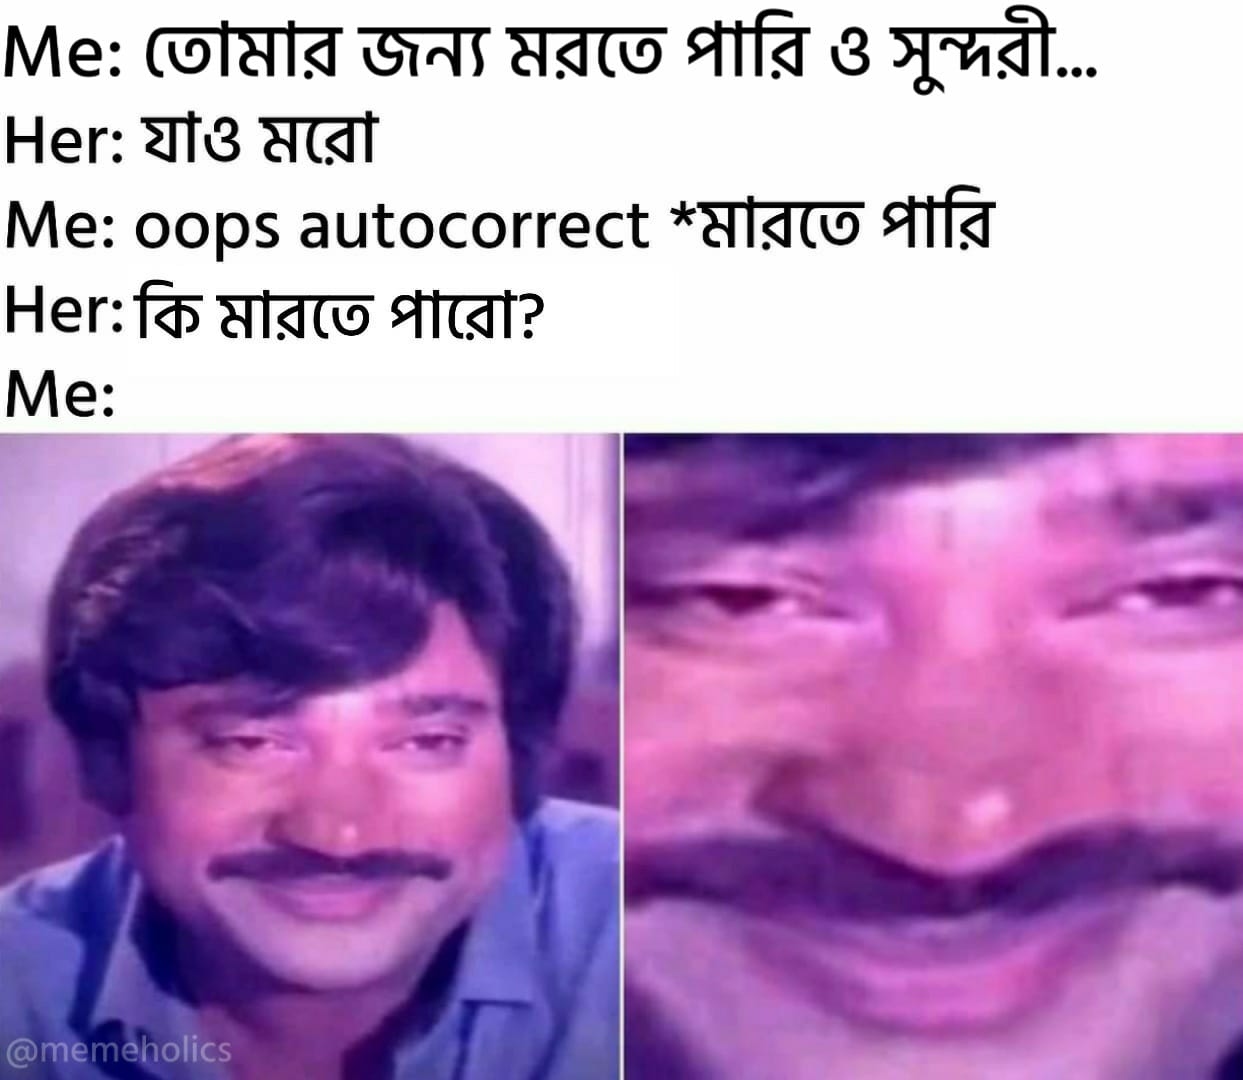
Caption:  Me: তোমার জন্য মরতে পারি ও সুন্দরী ...  Her: যাও মরো    Me: oops autocorrect  *মারতে পারি   Her:   কি মারতে পারো ?  Me:
Label: non-hate